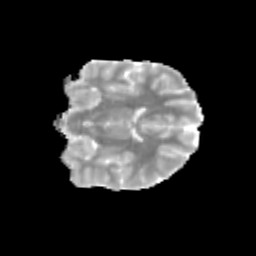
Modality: MD
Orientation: coronal
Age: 12
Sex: male
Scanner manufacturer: siemens
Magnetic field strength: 3 T
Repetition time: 3.8 s
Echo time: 0.07 s